Question: I have two columns information. The right column information are linked with the left column. While the value in left column is same, the information in right column will continually been filled in (without repeat the same value in left column) until the value on left column become different. For example, the name will be filled in column N and detailed information for same person will be filled in column O until the name changed. When the name changed, the new name will be entered in column N and detailed information will be filled in column N.

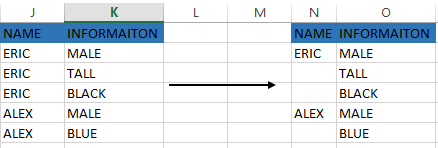
Answer: regarding append, I think this link is really helpful <URL>
'''
pd.read_excel('test_file')
num_row = len(test_file['NAME'])
new_row = 0
group_infor=[]
new_row=0
pyautogui.click(x, y) #this x, y is the start place you want to add your first NAME
time.sleep(0.8)
for ind in range(1, num_row):
if test_for_reorder['NAME'][ind-1]!=test_file['NAME'][ind]:
use_append=test_file['INFORMATION'][new_row:ind]
pyautogui.typewrite(test_file['NAME'][ind-1])
time.sleep(0.8)
pyautogui.press('tab')
time.sleep(0.8)
for vn_nbr in use_append:
pyautogui.typewrite(INFORMATION)
time.sleep(0.8)
pyautogui.press('down')
time.sleep(0.5)
pyautogui.press('left')
time.sleep(0.8)
'''